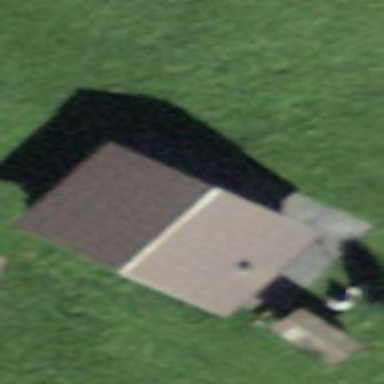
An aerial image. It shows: Cabin.